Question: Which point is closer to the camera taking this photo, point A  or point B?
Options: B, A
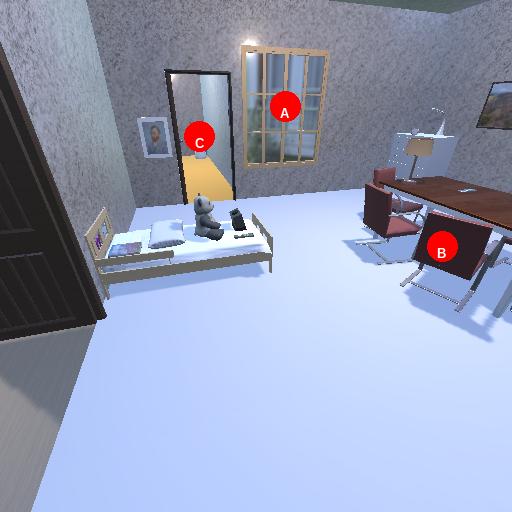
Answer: B